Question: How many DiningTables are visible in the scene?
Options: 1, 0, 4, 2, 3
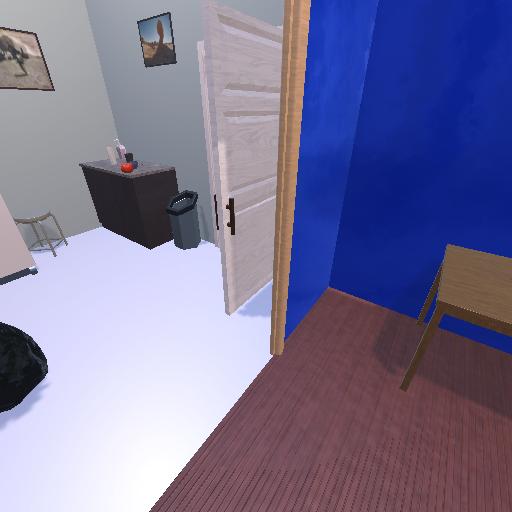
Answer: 1